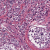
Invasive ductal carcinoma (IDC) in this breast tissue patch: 1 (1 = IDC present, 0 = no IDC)